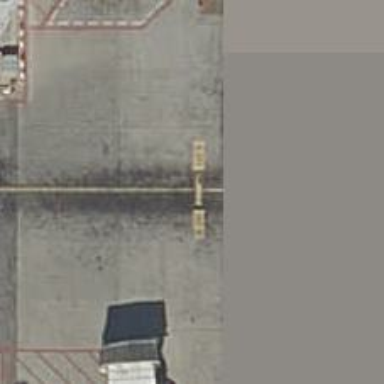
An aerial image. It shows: Airport parking position.